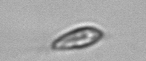
Label: Chrysochromulina